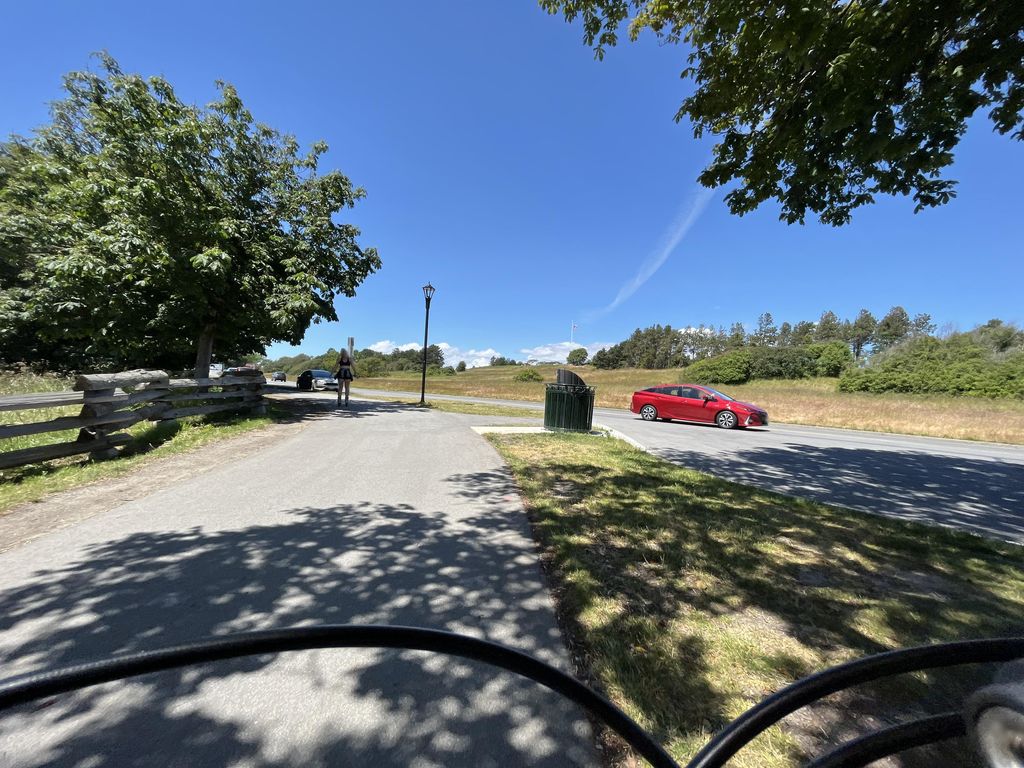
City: victoria